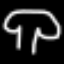
Label: mushroom